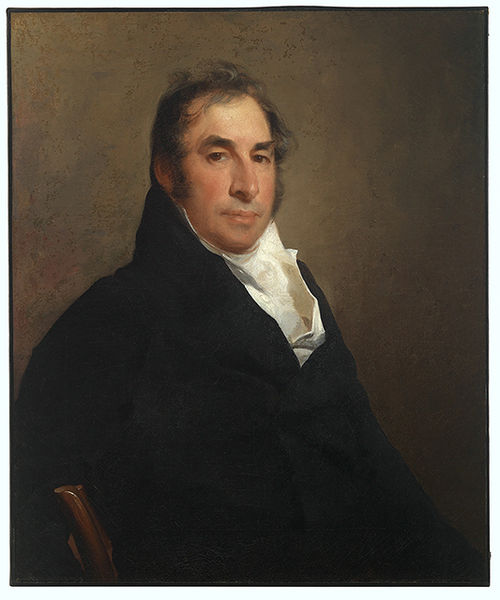
Titel: Theodore Gourdin (died 1826)
Künstler: Thomas Sully
Standort: Amherst (Massachusetts, USA)
Institution: Mead Art Museum, Amherst College
Schlagwörter: mann, schatten, weiß, braun, frisur, hintergrund, licht, mund, nase, ohr, schwarz, stirn, stuhl, blick, hemd, wand, augen, kragen, herr, portrait, porträt, haare, mantel, kaufmann, england, kinn, lippen, locken, brauen, stuhllehne, stehkragen, rasiert, edelmann, physiognomie, kotteletten, weißtöne, 1870